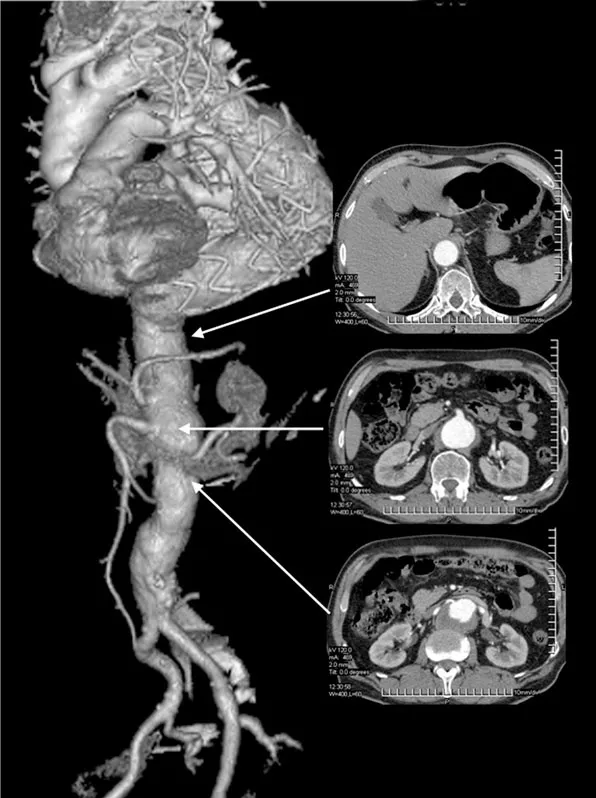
Angio CT scan of the thoracoabdominal aorta, performed 18 months after endovascular repair of thoracic aorta aneurysm: transverse reconstructions at the healthy segment of the descending thoracic aorta and at the superior mesenteric and renal artery levels.
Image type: radiology (ct)